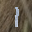
Label: 1